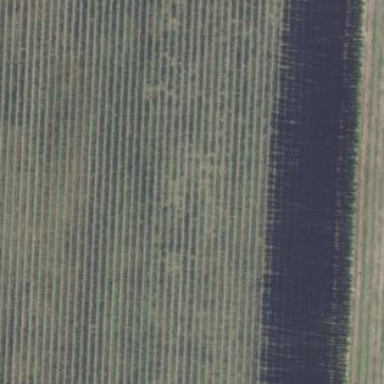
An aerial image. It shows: Vineyard growing grapes.